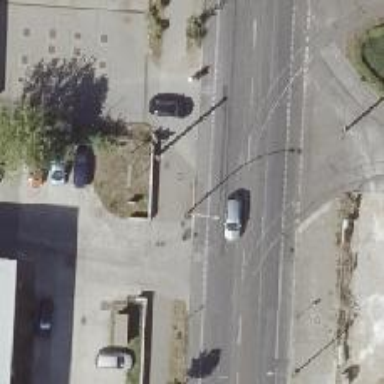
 and exclusive cycle lanes on both sides as well."